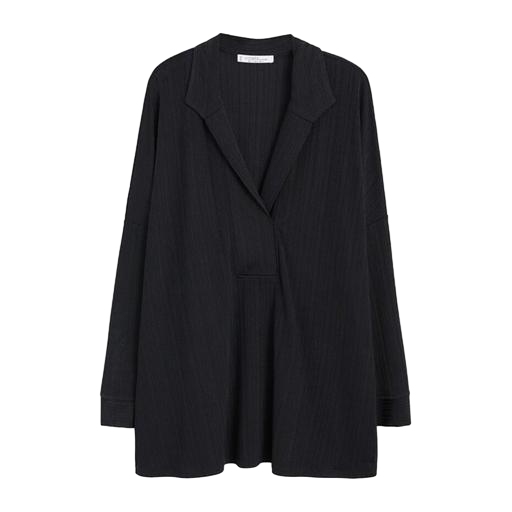
loose blazer, black elizabeth james pinstripe blazer, oversized shirt, white background